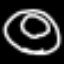
Label: donut